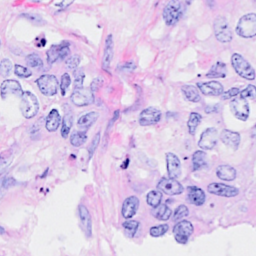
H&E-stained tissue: Breast